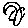
Label: bird